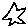
Label: star